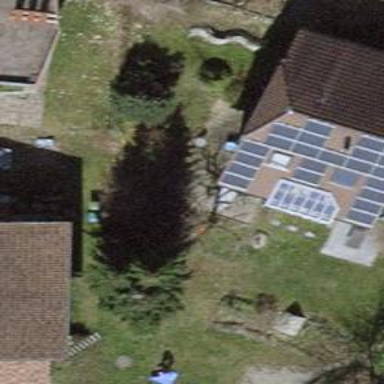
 consisting of solar photovoltaic panels."